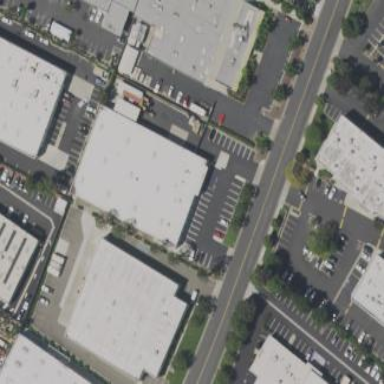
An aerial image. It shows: Commercial building.